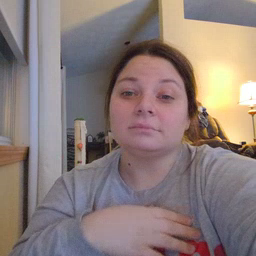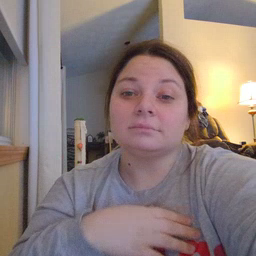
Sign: pretend